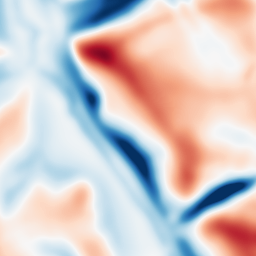
Category: multiscale
Decomposition family: dog
Decomposition parameters: sigma_low: 5
sigma_high: 20
Upsampling method: bicubic
Upsampling parameters: scale: 4
Upsampling scale: 4